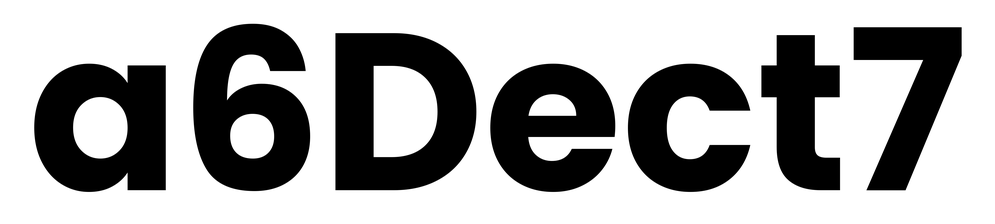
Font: Poppins-Bold